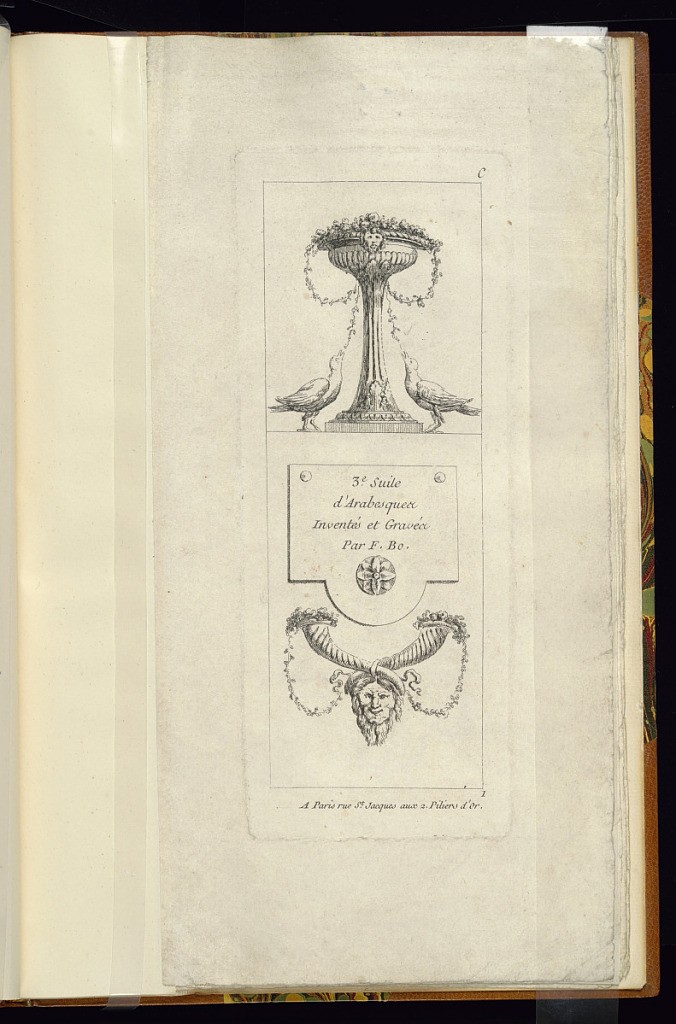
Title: Title Page
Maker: Juste-François Boucher, French, 1736 – 1782
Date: ca. 1775
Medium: Etching on cream laid paper
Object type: Print
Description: Title page with ornament motifs including crossed cornucopia, mascaron, birds, and garland.